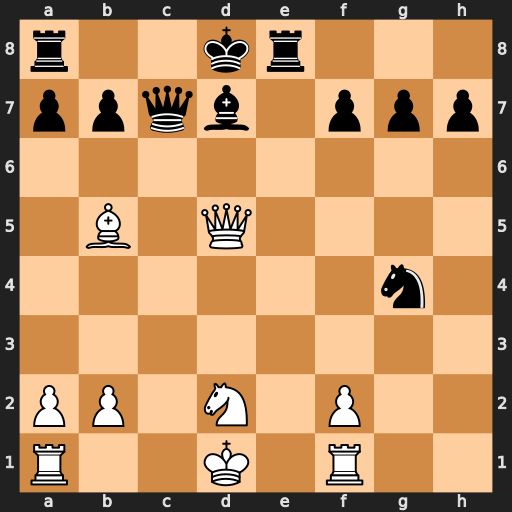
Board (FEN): r2kr3/ppqb1ppp/8/1B1Q4/6n1/8/PP1N1P2/R2K1R2
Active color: w
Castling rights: -
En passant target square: -
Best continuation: Rc1 Re5 Qd4 Rxb5 Rxc7